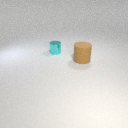
small cyan metal cylinder to the left of large brown rubber cylinder